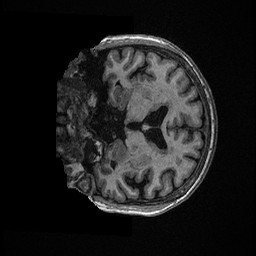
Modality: T1w
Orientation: coronal
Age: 58
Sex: female
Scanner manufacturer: ge
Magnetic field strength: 3 T
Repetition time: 0.006952 s
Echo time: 0.00292 s